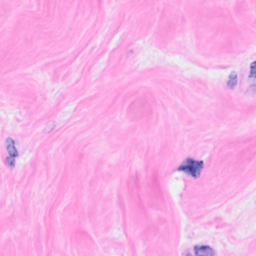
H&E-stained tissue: Breast